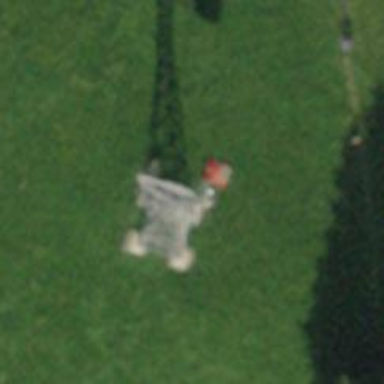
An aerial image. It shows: Pylon used for aerialway.